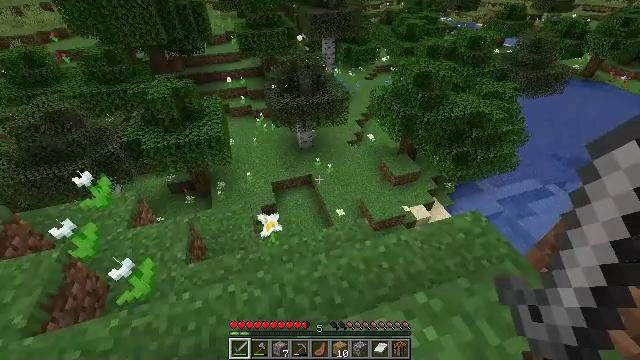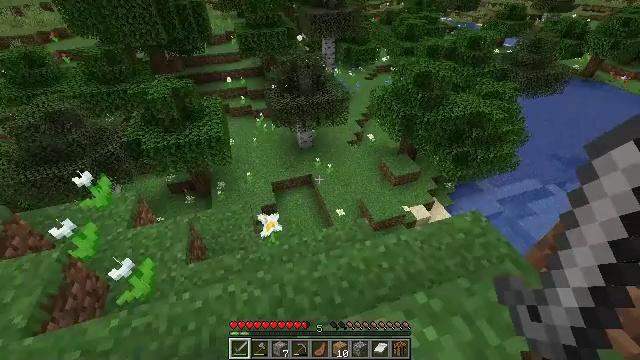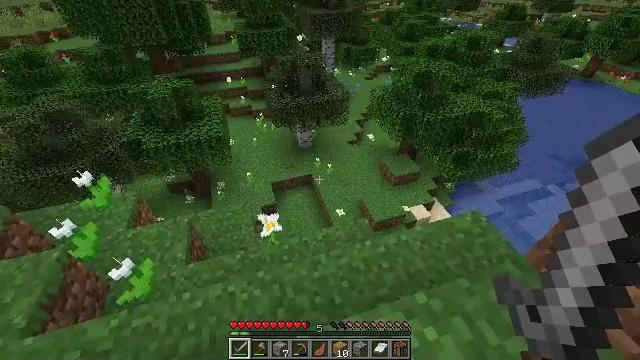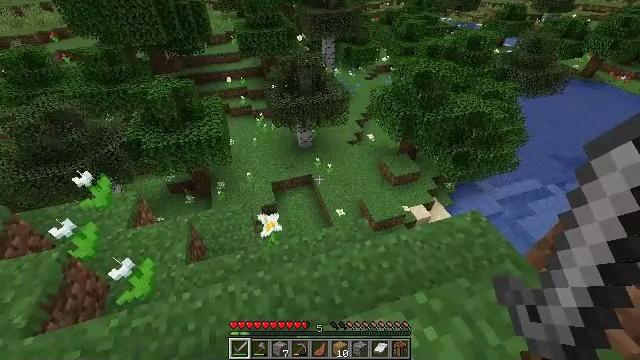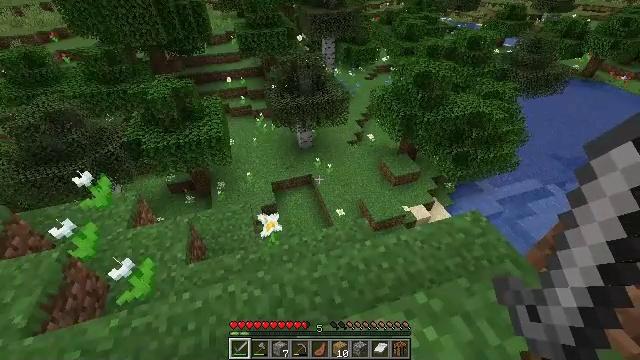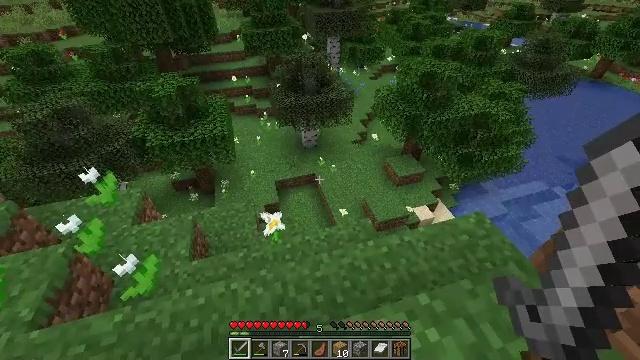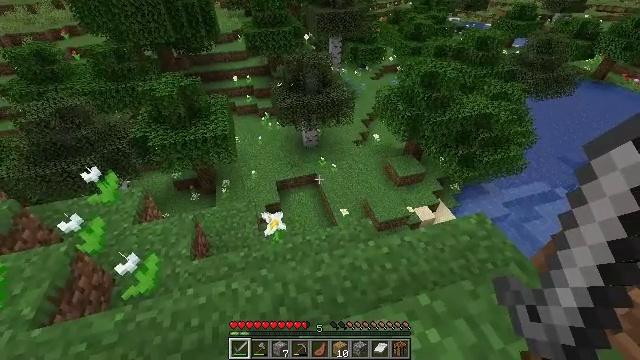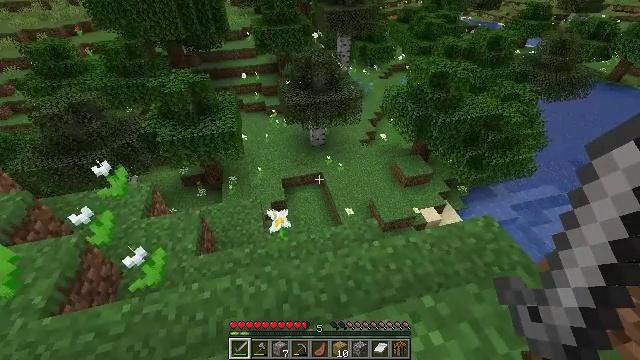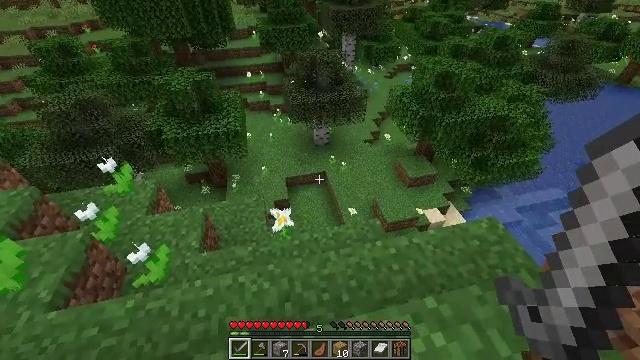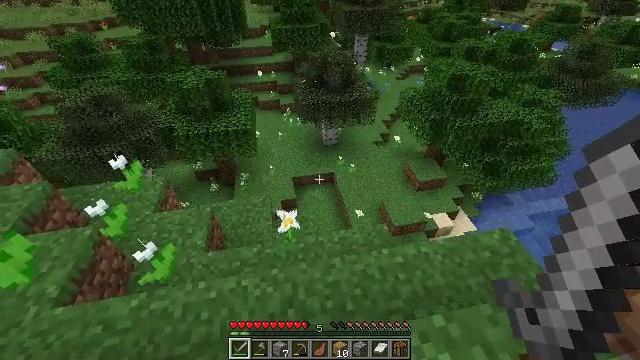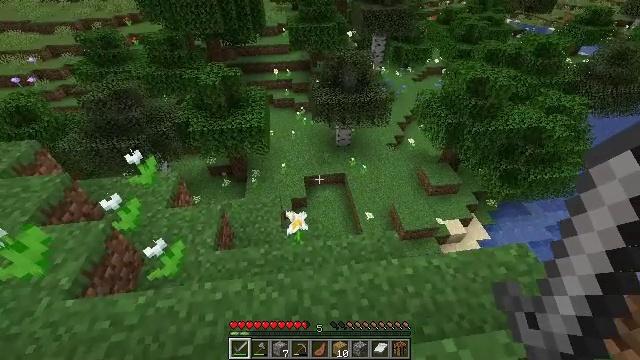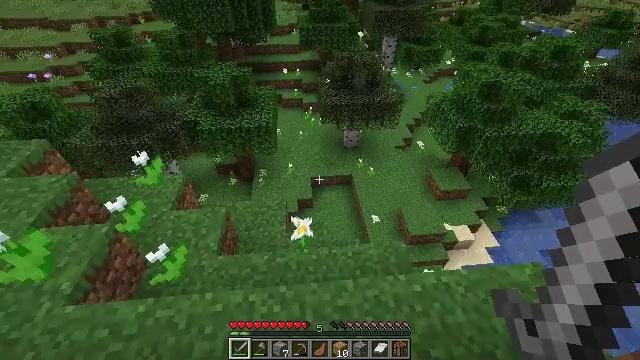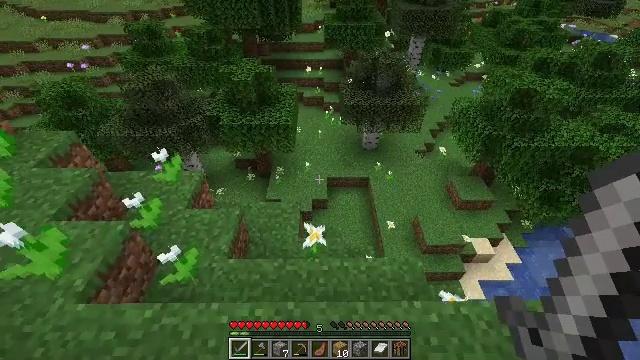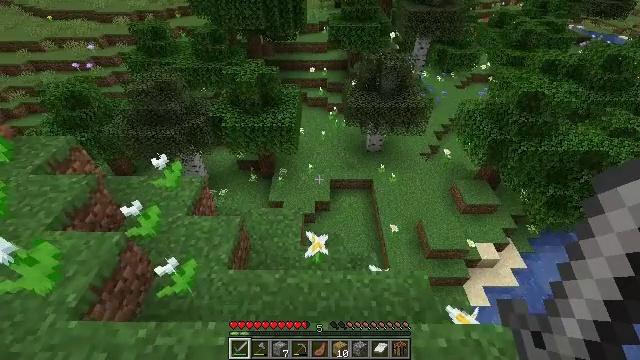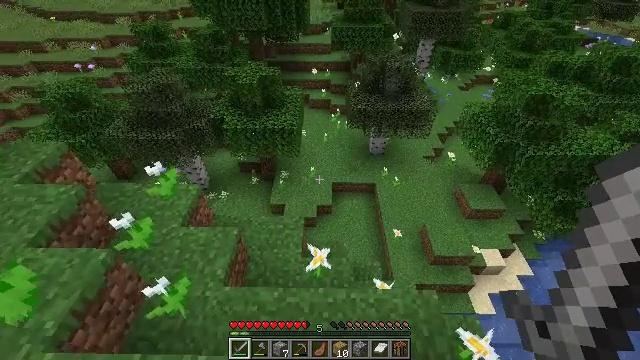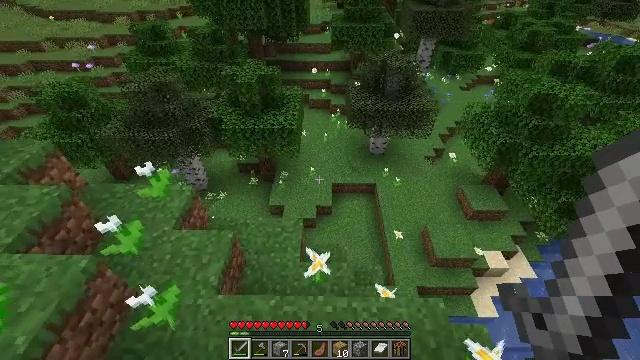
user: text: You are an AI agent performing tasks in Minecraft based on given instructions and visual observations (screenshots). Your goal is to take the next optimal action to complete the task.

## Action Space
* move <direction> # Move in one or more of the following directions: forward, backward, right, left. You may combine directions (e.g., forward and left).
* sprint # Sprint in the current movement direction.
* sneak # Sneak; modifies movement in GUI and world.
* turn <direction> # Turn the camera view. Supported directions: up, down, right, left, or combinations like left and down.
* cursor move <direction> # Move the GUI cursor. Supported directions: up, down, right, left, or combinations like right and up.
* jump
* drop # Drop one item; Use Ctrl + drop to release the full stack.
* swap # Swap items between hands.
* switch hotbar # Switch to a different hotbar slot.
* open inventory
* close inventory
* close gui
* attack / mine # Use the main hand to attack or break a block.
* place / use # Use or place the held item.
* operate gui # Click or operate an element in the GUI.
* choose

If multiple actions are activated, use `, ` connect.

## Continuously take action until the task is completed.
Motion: motion action
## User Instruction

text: Harvest the rose bush for its flowers.
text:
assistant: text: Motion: no_op
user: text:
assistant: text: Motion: no_op
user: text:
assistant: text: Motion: no_op
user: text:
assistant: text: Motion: no_op
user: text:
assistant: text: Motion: turn left
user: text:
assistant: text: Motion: no_op
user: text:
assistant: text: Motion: turn left
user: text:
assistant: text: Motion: turn left
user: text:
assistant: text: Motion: move forward, turn left
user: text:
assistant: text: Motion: move forward, turn left
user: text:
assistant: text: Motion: move forward, turn left
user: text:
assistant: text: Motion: move forward, turn left
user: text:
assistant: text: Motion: move forward
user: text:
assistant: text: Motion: move forward
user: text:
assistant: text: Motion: move forward
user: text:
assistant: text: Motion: move forward
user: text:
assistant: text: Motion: no_op
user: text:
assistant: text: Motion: no_op
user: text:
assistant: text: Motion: no_op
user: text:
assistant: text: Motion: no_op
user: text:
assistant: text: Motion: no_op
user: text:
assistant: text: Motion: no_op
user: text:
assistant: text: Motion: no_op
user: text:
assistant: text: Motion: move forward
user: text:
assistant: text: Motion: move forward
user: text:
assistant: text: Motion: move forward
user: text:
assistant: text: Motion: move forward
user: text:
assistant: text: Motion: move forward
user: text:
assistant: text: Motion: move forward
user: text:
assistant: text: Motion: move forward, turn left